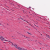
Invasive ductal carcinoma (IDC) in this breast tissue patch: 0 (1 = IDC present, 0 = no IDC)